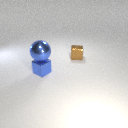
small brown metal cube behind small blue metal cube